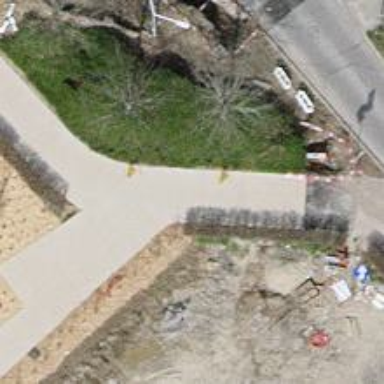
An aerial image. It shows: Footway made of concrete plates.